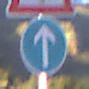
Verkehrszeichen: VorgeschriebeneFahrtrichtungGeradeaus
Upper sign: Lichtzeichenanlage
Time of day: SunriseSunset
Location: Outdoor (Nature)
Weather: Clear
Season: NotSpecified
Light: Natural